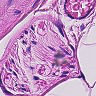
Metastatic tissue present: no